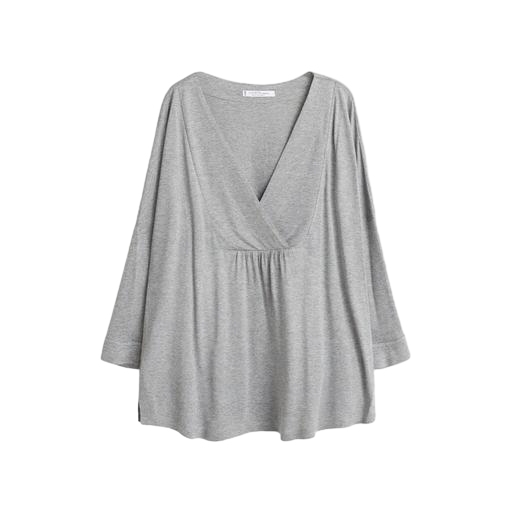
long v-necked grey shirt, gray jersey top, gray tunic, white background